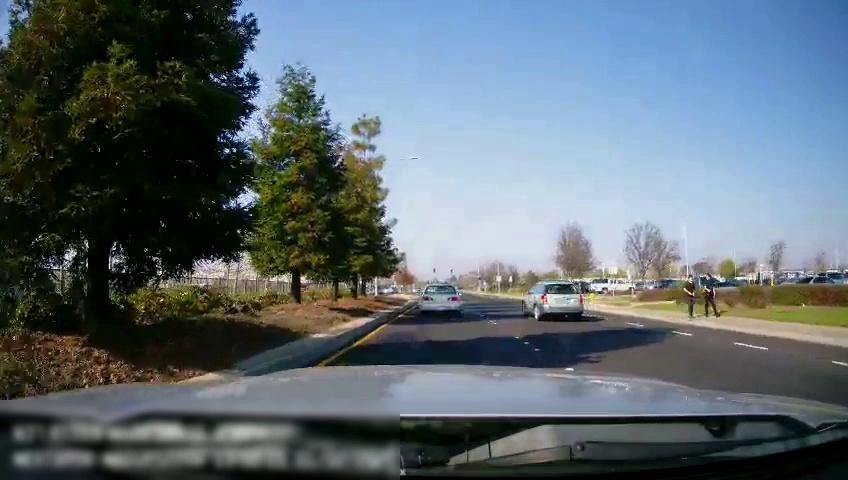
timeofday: Day
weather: Sunny
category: Drivable Space
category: Vehicles | Truck
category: Pedestrians
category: Pedestrians
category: Vehicles | SUV
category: Vehicles | Car
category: Lanes | Current Lane
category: Lanes | Current Lane
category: Lanes | Alternate Lane